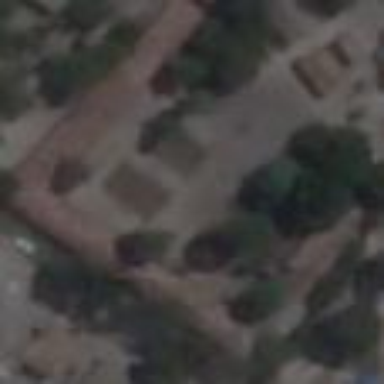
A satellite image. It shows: School building.